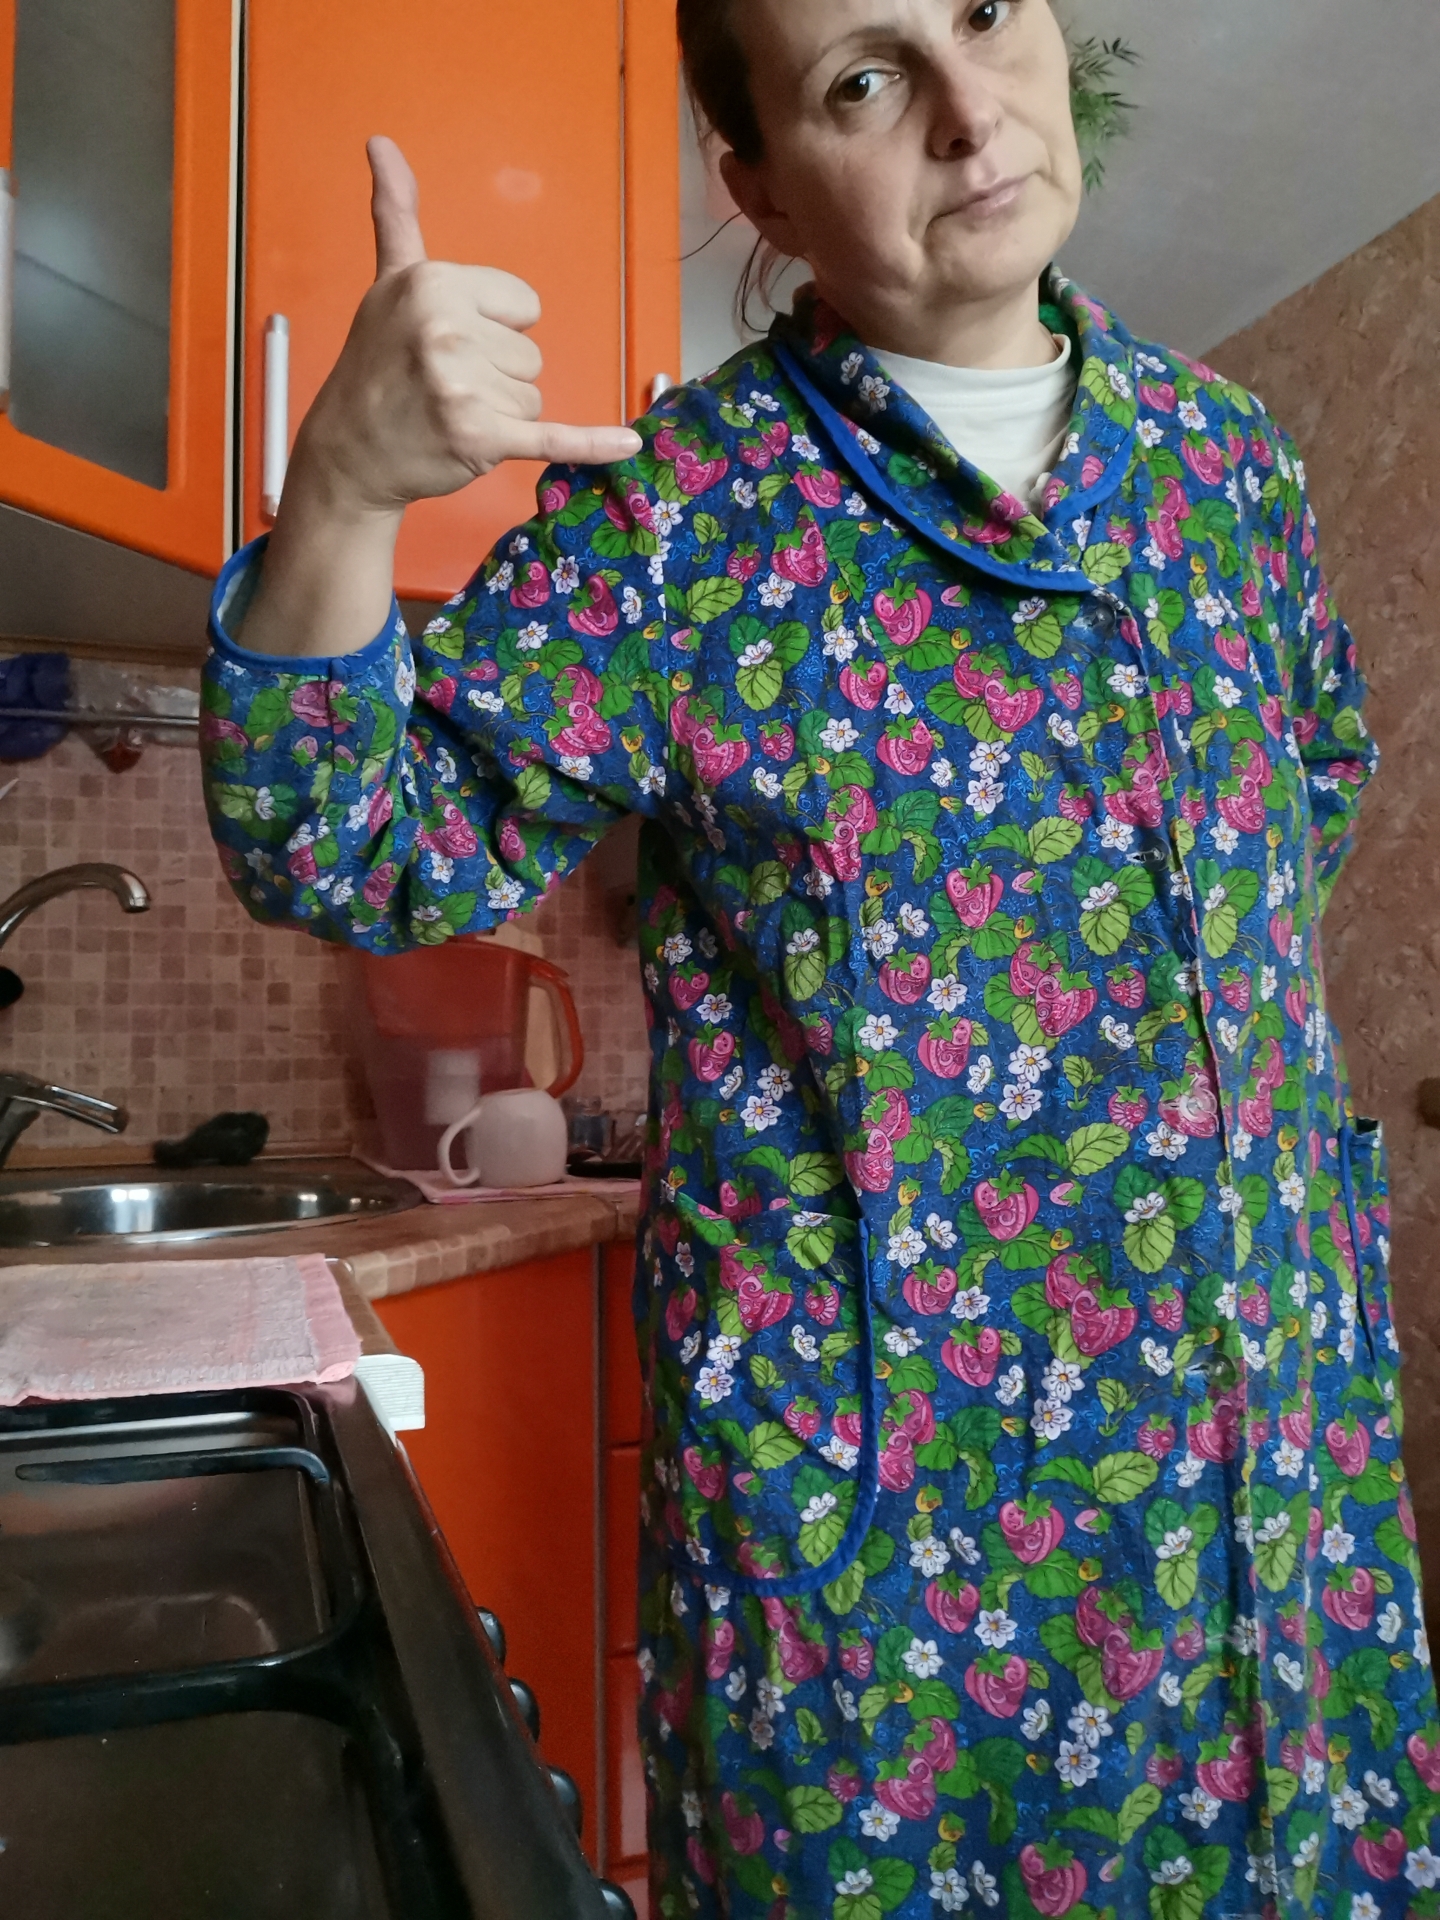
Label: clear